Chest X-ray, PA view. Patient: 53 years old, sex M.
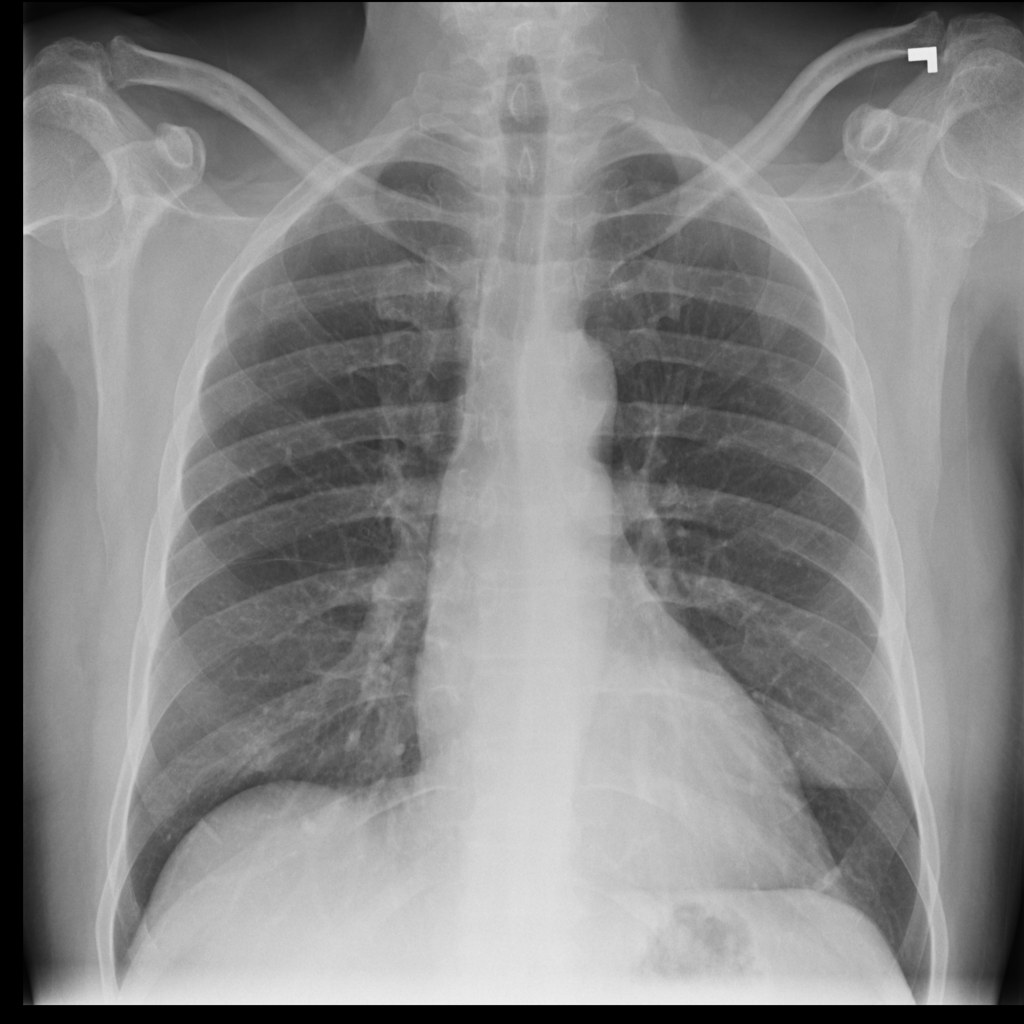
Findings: Infiltration